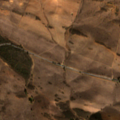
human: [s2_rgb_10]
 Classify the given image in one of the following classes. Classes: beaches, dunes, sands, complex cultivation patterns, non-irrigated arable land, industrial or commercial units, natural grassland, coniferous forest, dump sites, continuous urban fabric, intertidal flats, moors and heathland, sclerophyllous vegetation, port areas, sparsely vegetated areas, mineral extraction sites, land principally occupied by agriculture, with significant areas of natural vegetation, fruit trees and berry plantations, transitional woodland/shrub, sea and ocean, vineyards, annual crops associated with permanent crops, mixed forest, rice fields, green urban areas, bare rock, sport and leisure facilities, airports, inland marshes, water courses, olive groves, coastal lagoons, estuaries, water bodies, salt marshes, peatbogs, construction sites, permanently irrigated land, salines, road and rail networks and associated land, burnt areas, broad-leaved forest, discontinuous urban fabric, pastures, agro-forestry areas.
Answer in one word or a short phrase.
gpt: non-irrigated arable land, land principally occupied by agriculture, with significant areas of natural vegetation, broad-leaved forest, transitional woodland/shrub